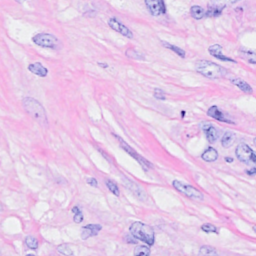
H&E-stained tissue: Breast